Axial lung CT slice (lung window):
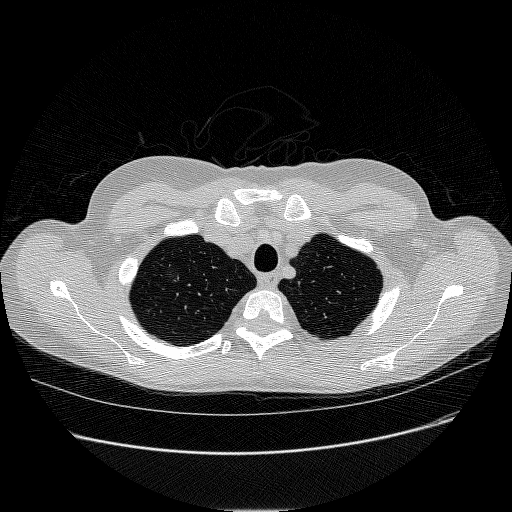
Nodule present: yes
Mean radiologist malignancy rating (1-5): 3